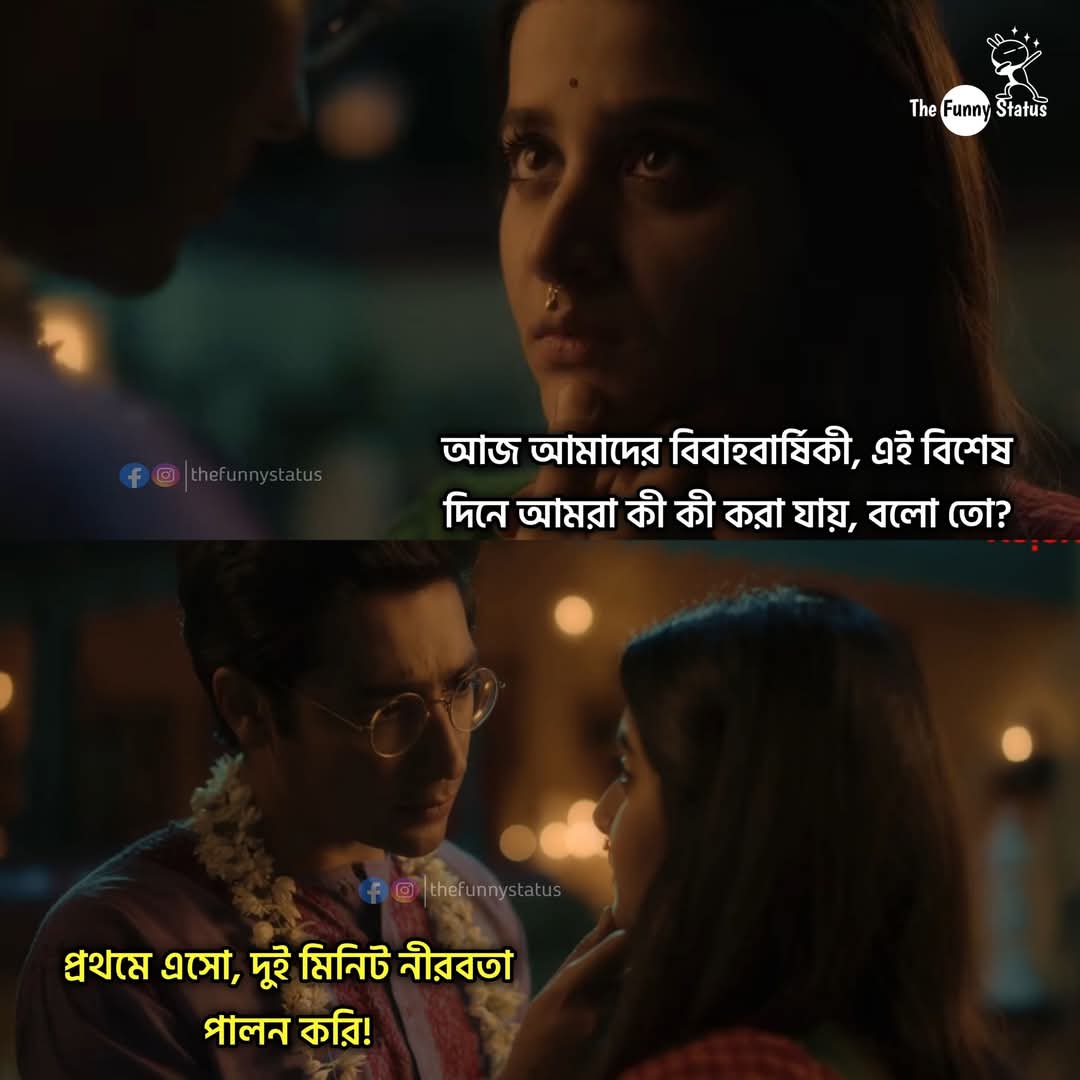
Text: আজ আমাদের বিবাহবার্ষিকী, এই বিশেষ দিনে আমরা কী কী করা যায়, বলো তো?
প্রথমে এসো, দুই মিনিট নীরবতা পালন করি!
Label: Non Hate